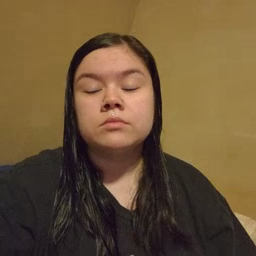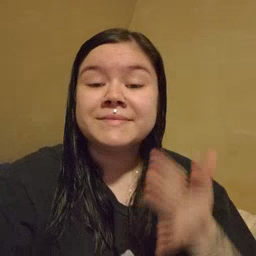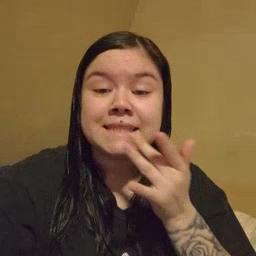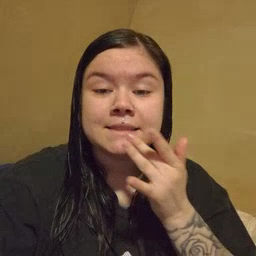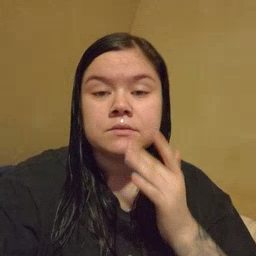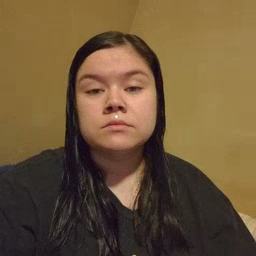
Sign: taste